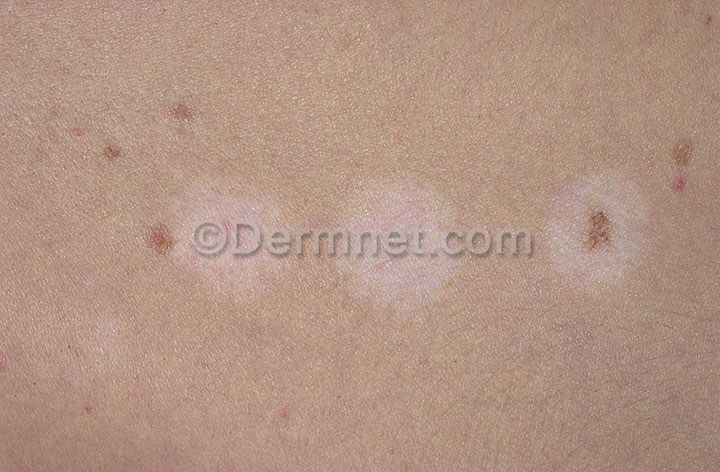
Disease: Melanoma Skin Cancer Nevi and Moles